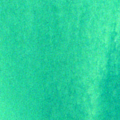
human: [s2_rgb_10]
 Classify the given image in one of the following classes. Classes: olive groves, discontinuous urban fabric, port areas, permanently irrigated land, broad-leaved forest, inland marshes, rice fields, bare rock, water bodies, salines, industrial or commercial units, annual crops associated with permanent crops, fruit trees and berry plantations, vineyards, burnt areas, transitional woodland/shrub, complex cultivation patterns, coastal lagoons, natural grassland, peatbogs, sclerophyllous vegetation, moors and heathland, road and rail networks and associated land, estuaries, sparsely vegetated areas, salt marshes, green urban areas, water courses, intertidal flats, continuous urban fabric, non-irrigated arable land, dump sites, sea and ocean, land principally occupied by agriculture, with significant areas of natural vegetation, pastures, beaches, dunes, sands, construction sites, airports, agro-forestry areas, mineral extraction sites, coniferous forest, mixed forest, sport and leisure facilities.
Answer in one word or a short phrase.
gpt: sea and ocean